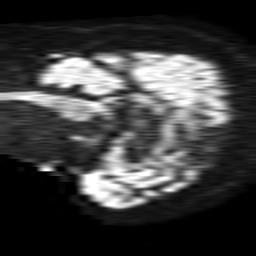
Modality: TRACE
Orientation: sagittal
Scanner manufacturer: philips
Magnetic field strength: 1.5 T
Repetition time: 4.6 s
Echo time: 0.08631 s